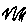
Label: zigzag